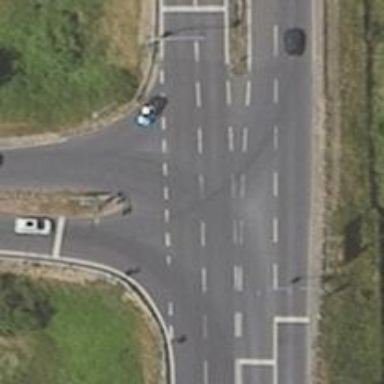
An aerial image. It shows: Road with traffic signals.